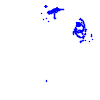
Particle: kaon